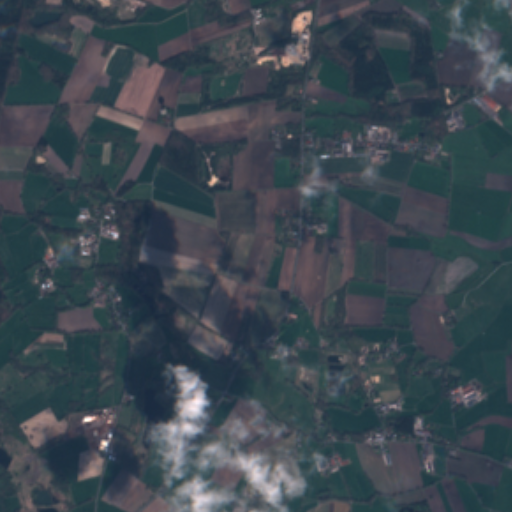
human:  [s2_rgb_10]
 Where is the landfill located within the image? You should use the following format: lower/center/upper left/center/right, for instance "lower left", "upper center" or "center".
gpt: The landfill is located in the upper center of the image.
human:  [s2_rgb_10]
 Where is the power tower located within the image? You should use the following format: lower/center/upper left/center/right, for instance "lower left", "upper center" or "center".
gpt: The power tower is located in the right of the image.
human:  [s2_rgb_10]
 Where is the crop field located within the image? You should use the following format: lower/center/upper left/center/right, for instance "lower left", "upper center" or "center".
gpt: There is no crop field in the image.